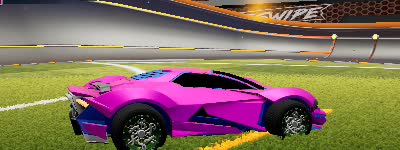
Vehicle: werewolf